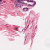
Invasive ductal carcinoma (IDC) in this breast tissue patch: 0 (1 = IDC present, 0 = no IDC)